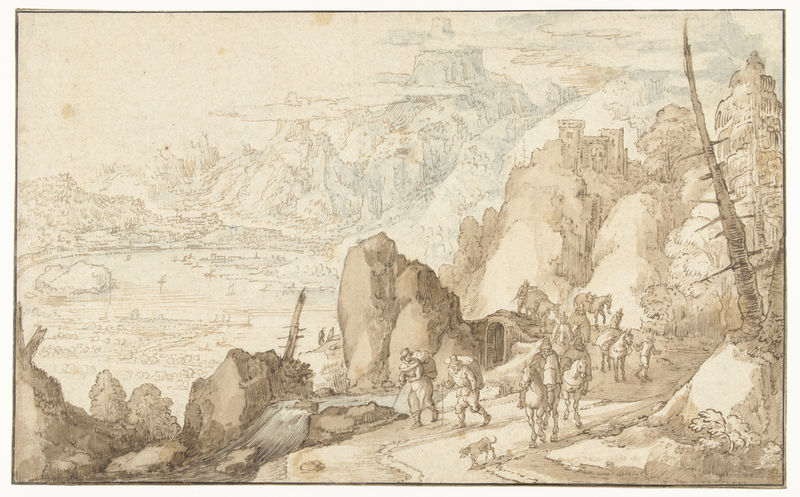
Titel: Landschap met reizigers
Künstler: Joos de (II) Momper
Standort: Amsterdam
Institution: Rijksmuseum
Schlagwörter: gravure, arbre, cheveux, fleuve, cheval, montagne, chateau, rochers, chemin, hommes, roche, personnage, marcheurs, randonneurs